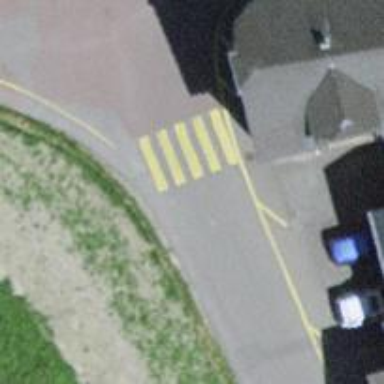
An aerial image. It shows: Uncontrolled zebra crossing on the road.